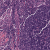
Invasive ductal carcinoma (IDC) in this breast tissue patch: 0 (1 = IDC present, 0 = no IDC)